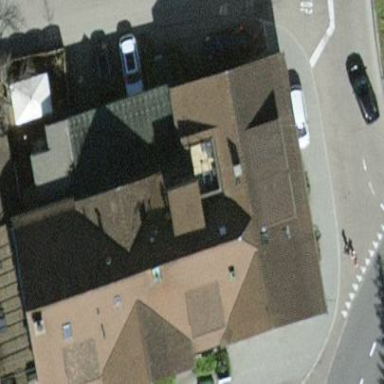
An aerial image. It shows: Retail building with gabled roof.